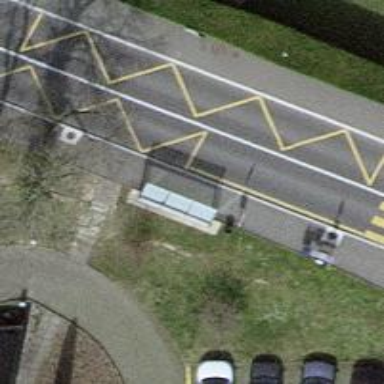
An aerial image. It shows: Asphalt platform for public transport with shelter.